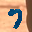
Label: 7